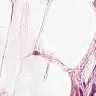
Metastatic tissue present: no